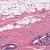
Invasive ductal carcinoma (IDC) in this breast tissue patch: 0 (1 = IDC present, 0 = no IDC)